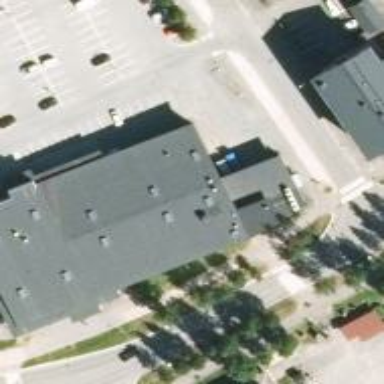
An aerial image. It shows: Post office.